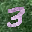
Label: 3